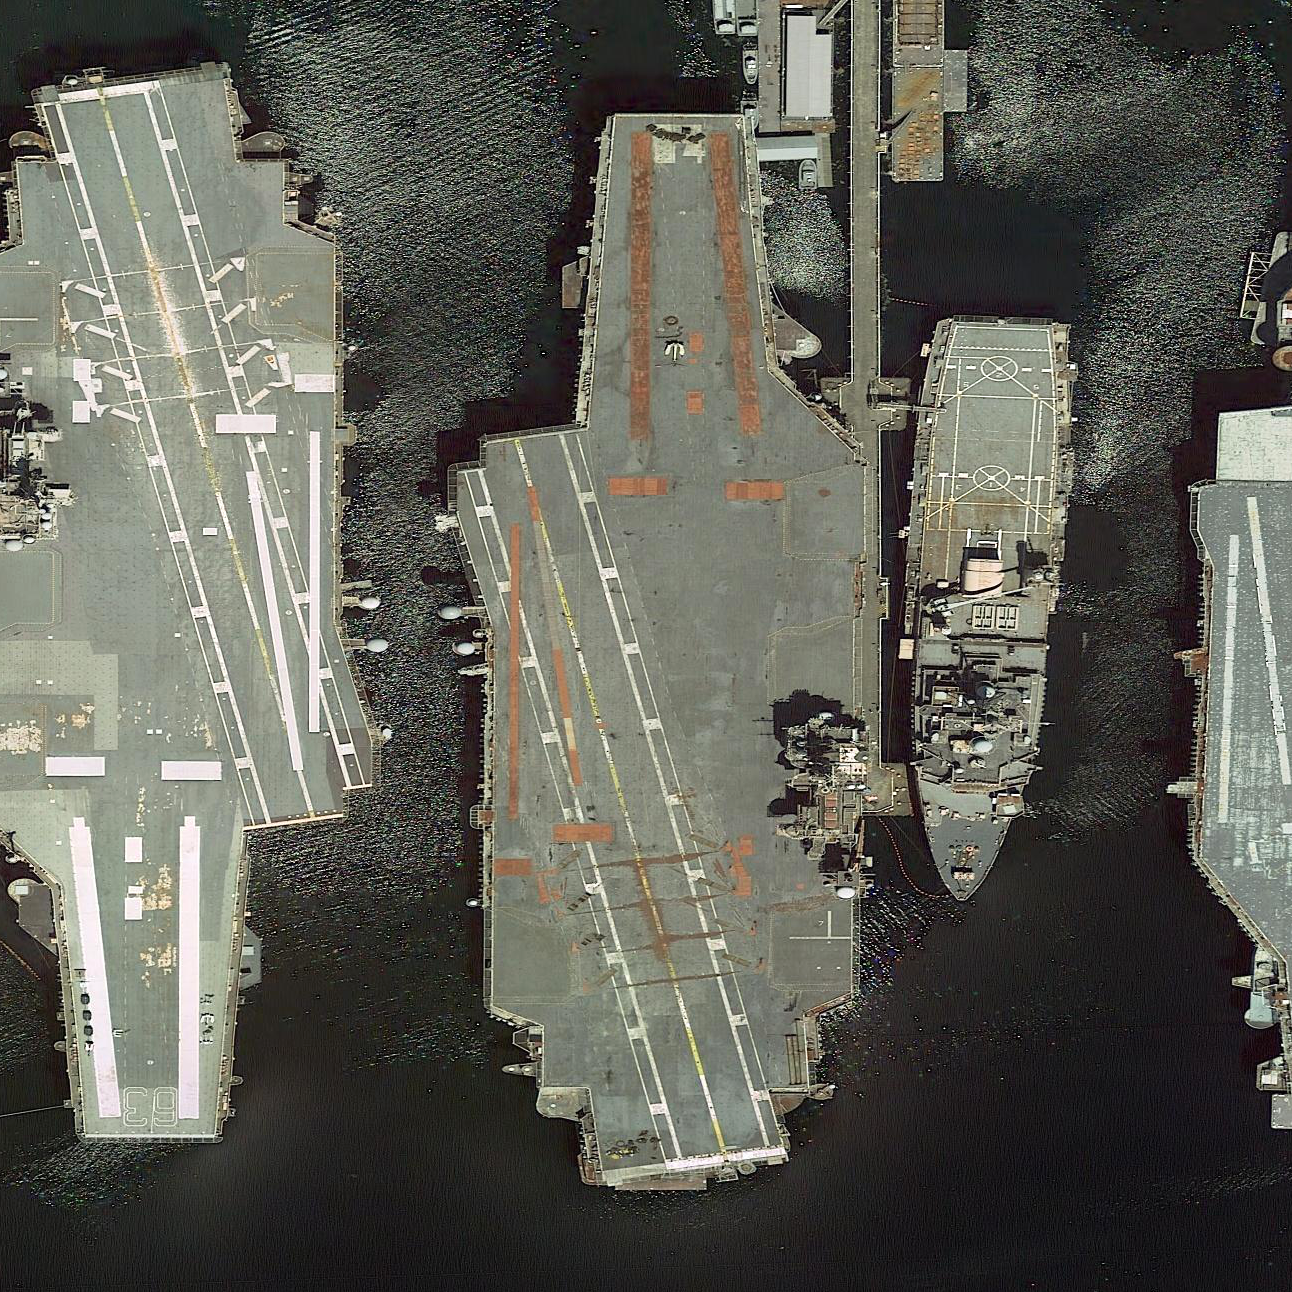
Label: aircraft_carrier